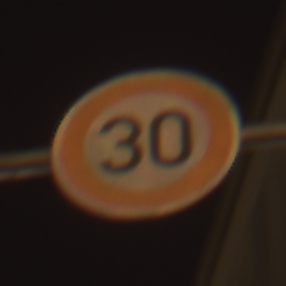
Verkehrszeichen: Geschwindigkeit30
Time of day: Night
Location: Outdoor (Urban)
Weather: Clear
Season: NotSpecified
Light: Artificial